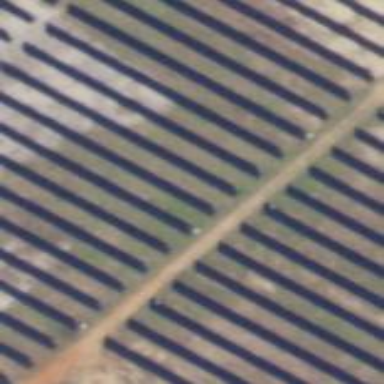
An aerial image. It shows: Solar power generator using photovoltaic method with solar photovoltaic panel types.